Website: apple
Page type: cart
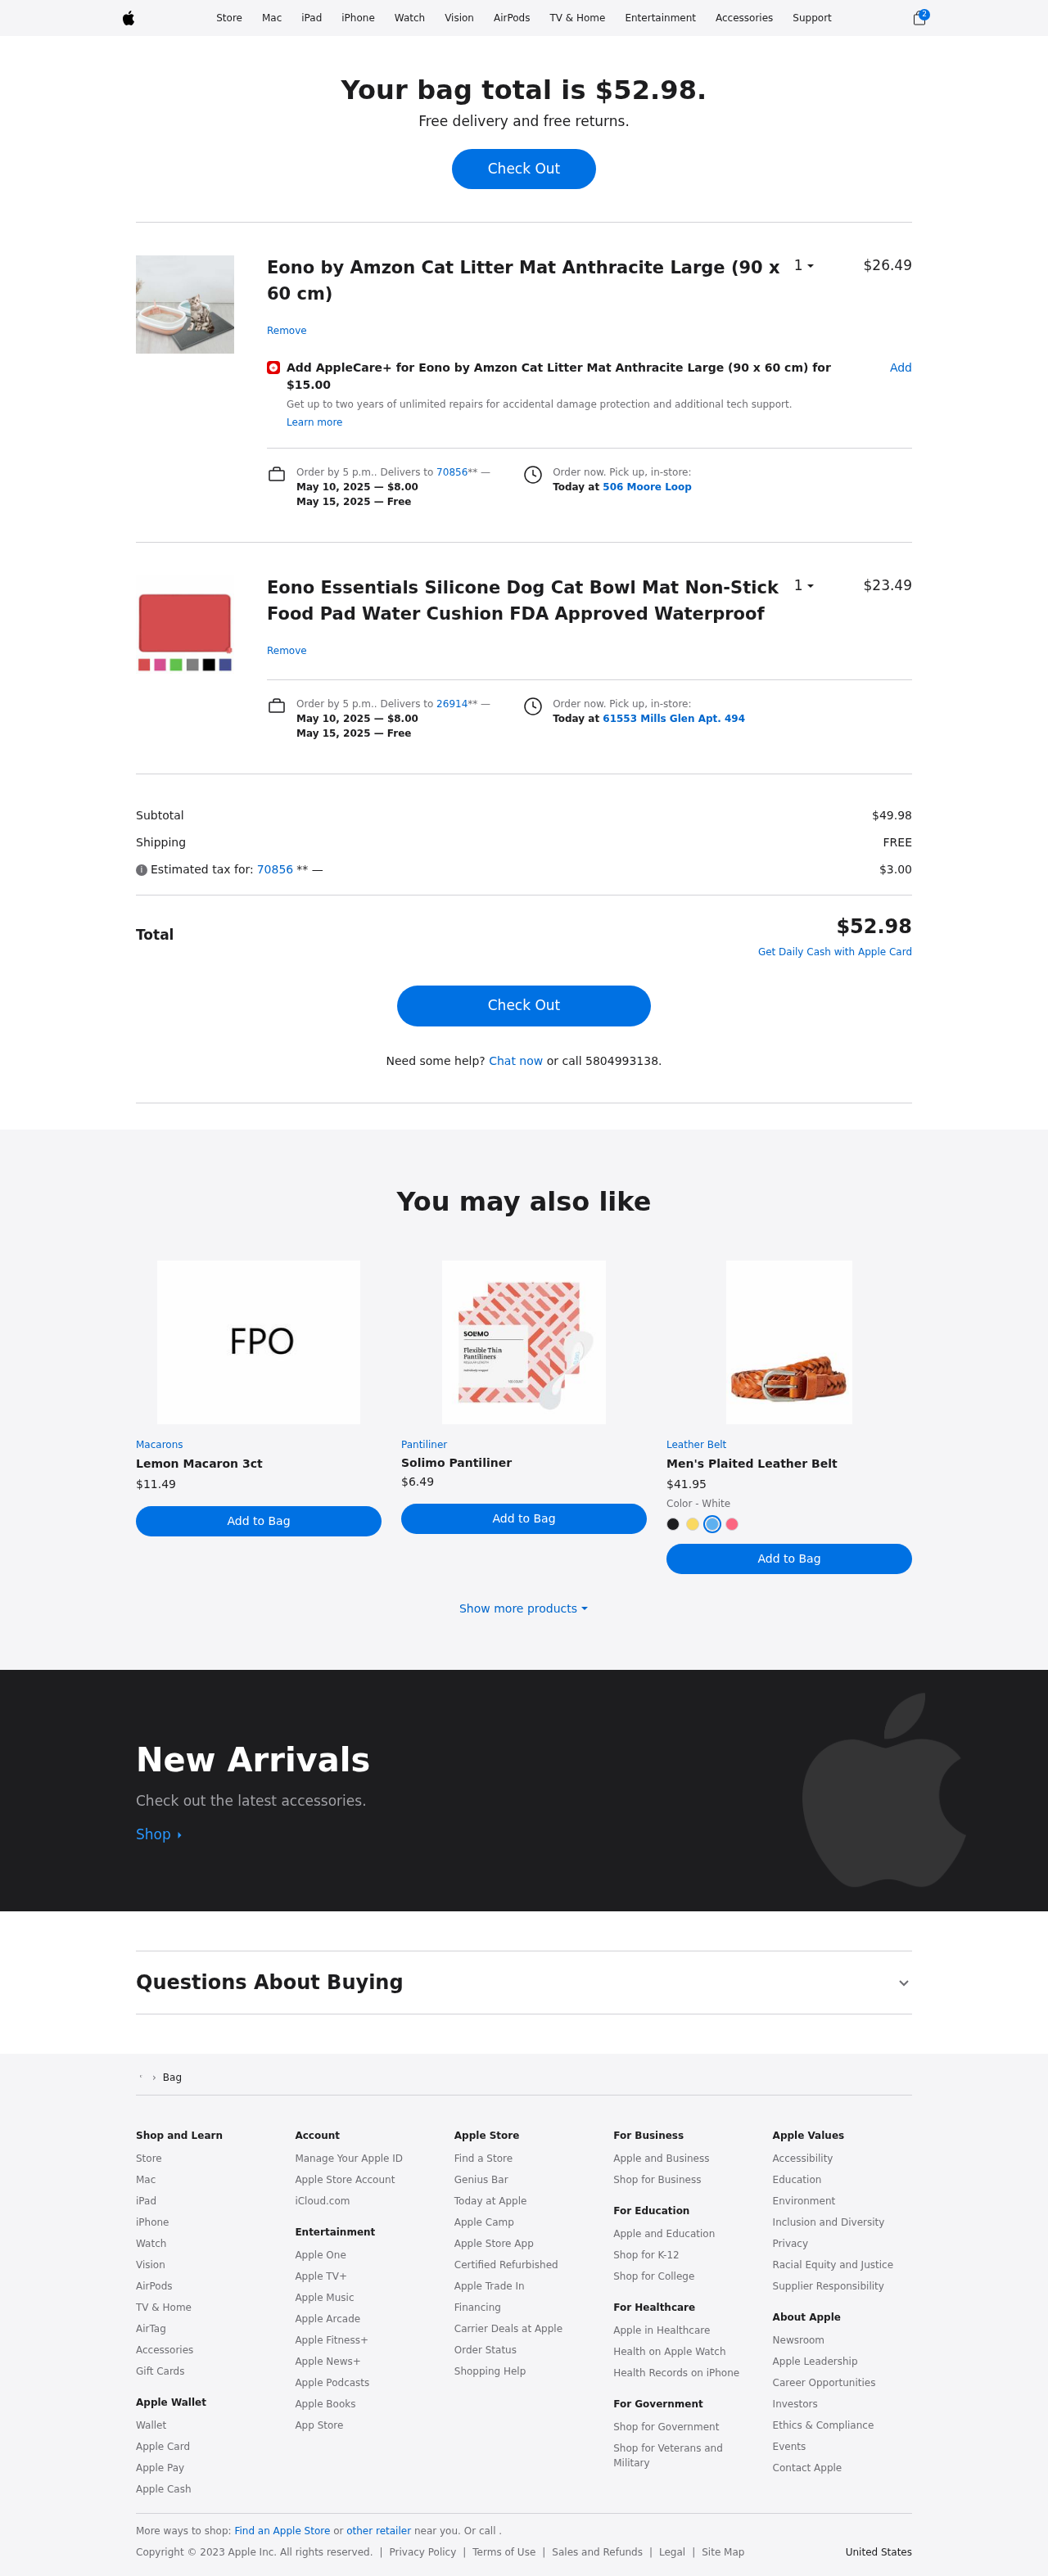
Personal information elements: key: PII_LOCATION1_STREET
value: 506 Moore Loop
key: PII_LOCATION2_STREET
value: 61553 Mills Glen Apt. 494
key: PII_PHONE
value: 5804993138
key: PII_POSTCODE
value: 70856
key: PII_POSTCODE2
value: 26914
Product elements: key: PRODUCT1_NAME
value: Eono by Amzon Cat Litter Mat Anthracite Large (90 x 60 cm)
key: PRODUCT1_PRICE
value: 26.49
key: PRODUCT1_QUANTITY
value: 1
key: PRODUCT2_NAME
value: Eono Essentials Silicone Dog Cat Bowl Mat Non-Stick Food Pad Water Cushion FDA Approved Waterproof
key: PRODUCT2_PRICE
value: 23.49
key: PRODUCT2_QUANTITY
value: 1
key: PRODUCT3_ITEM_CATEGORY
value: Macarons
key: PRODUCT3_NAME
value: Lemon Macaron 3ct
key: PRODUCT3_PRICE
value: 11.49
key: PRODUCT4_ITEM_CATEGORY
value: Pantiliner
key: PRODUCT4_NAME
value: Solimo Pantiliner
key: PRODUCT4_PRICE
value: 6.49
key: PRODUCT5_ITEM_CATEGORY
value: Leather Belt
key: PRODUCT5_NAME
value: Men's Plaited Leather Belt
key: PRODUCT5_PRICE
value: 41.95
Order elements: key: ORDER_NUM_ITEMS
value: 2
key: ORDER_TOTAL
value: $52.98
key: ORDER_SHIPPING_DATE
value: May 10, 2025
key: ORDER_SHIPPING_COST
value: $8.00
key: ORDER_DELIVERY_DATE
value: May 15, 2025
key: ORDER_SHIPPING_DATE2
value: May 10, 2025
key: ORDER_SHIPPING_COST2
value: $8.00
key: ORDER_DELIVERY_DATE2
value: May 15, 2025
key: ORDER_SUBTOTAL
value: $49.98
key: ORDER_SHIPPING_COST_SUMMARY
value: FREE
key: ORDER_TAX
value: $3.00
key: ORDER_TOTAL2
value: $52.98
Other elements: key: APPLECARE_PRICE
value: $15.00